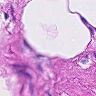
Metastatic tissue present: no